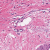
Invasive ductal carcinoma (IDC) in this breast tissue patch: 0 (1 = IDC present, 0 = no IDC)